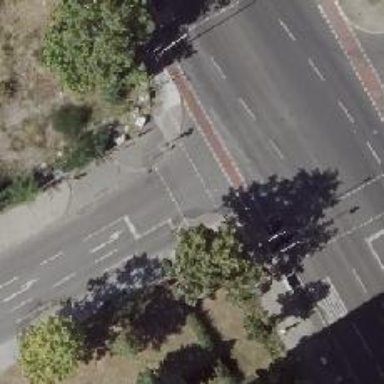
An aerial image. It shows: Crossing with traffic signals.